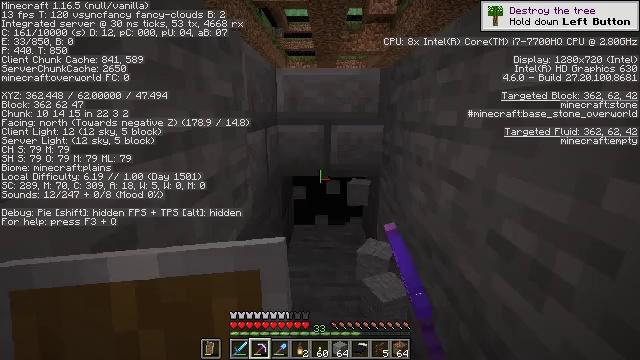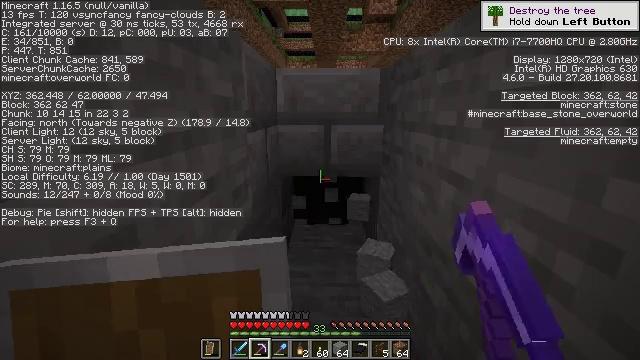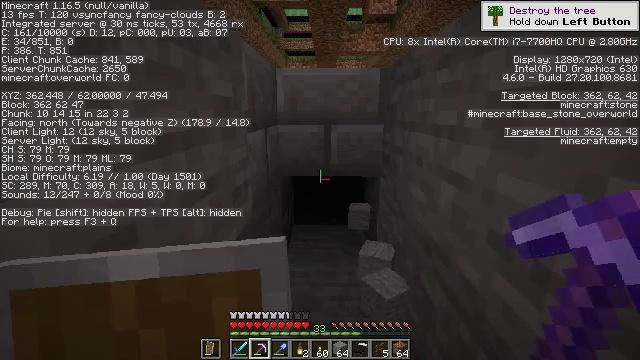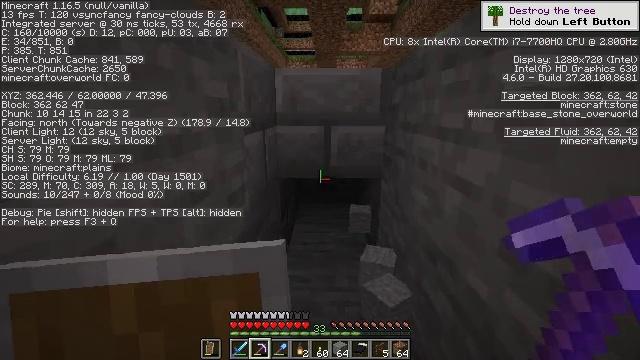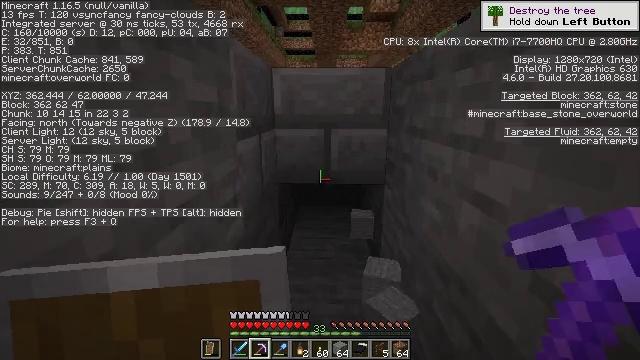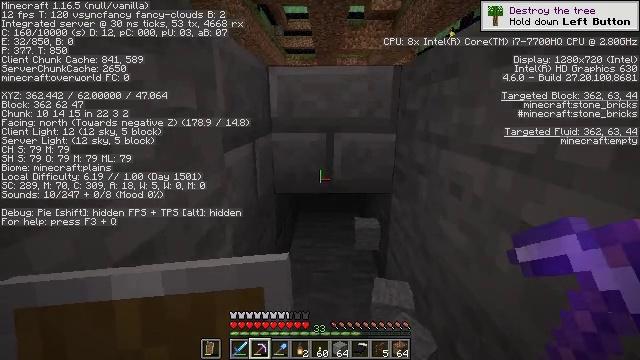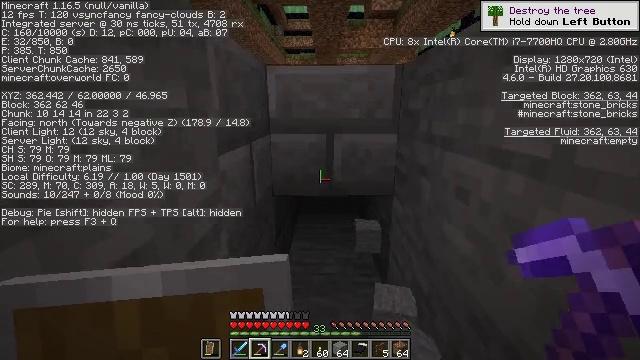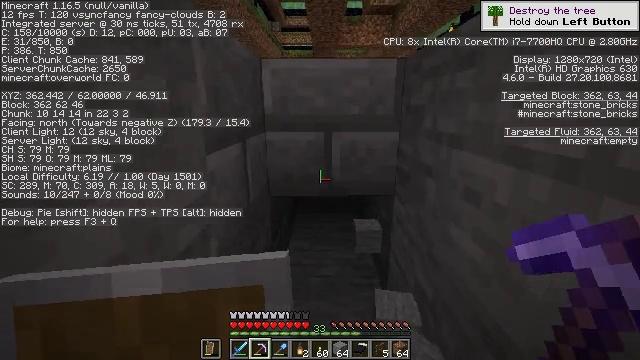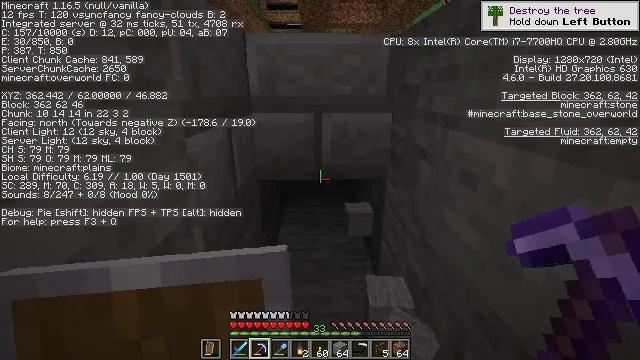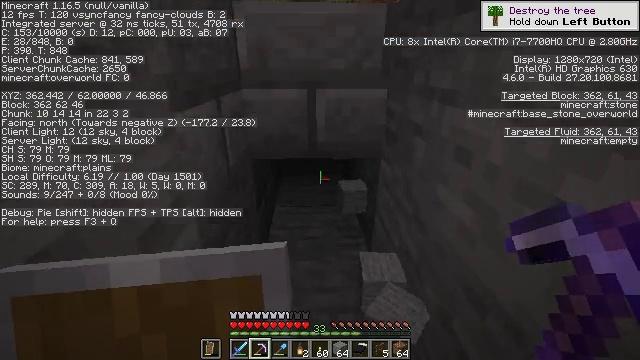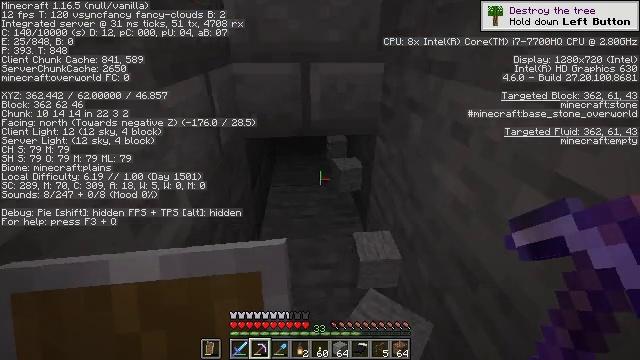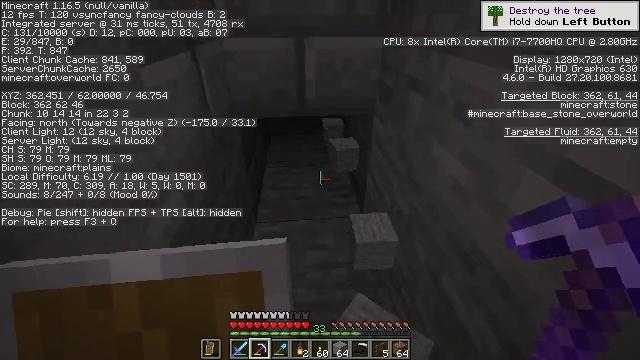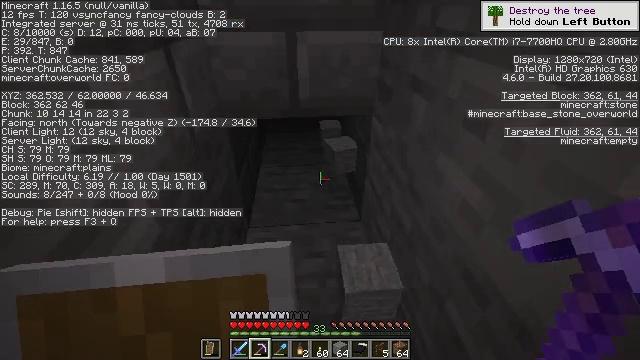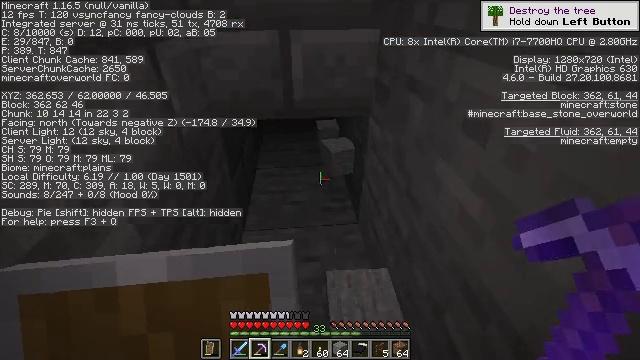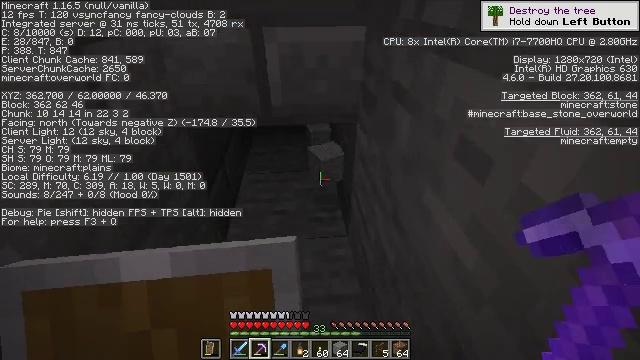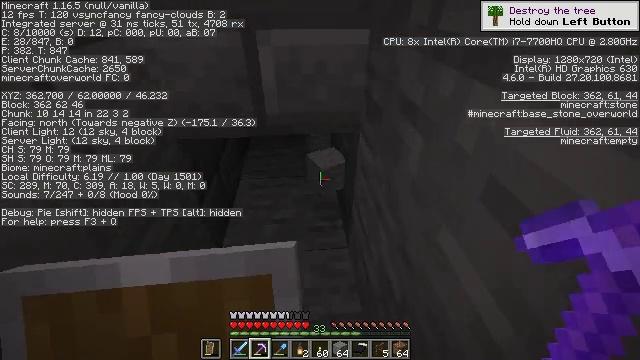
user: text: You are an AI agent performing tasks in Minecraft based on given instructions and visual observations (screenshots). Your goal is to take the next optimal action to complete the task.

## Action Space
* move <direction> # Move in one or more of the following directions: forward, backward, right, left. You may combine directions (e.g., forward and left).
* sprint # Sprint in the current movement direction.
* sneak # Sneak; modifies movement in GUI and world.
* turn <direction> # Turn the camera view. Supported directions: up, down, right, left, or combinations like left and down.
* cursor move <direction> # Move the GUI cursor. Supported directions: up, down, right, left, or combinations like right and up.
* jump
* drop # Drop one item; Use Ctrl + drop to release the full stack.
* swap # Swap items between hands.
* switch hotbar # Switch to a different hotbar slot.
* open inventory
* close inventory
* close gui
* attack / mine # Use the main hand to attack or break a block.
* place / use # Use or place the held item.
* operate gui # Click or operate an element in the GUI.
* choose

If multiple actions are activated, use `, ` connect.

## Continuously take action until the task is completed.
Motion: motion action
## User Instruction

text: Retrieve the stone bricks from an old building.
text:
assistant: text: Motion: no_op
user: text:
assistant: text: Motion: no_op
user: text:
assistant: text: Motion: move forward
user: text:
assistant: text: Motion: move forward
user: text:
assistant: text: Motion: move forward
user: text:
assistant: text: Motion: no_op
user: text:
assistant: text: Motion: no_op
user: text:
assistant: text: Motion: turn right and down
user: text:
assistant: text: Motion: turn right and down
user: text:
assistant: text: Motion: turn right and down
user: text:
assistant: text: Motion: move forward, turn right and down
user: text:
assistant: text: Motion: move forward and move right, turn down
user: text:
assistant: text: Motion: move forward and move right
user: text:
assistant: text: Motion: move forward and move right
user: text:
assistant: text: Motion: move forward and move right
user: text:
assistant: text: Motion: move forward
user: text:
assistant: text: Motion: move forward
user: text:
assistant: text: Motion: no_op
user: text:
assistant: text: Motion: no_op
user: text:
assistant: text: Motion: no_op
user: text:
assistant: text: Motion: no_op
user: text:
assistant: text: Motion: no_op
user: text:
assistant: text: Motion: no_op
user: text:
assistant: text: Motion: no_op
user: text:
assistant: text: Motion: no_op
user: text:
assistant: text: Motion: turn left and up
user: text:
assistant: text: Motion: turn left and up
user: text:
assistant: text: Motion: turn left and up
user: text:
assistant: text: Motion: move back, turn up
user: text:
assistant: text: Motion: move back, turn up